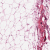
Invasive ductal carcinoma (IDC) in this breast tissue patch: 0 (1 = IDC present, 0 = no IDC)